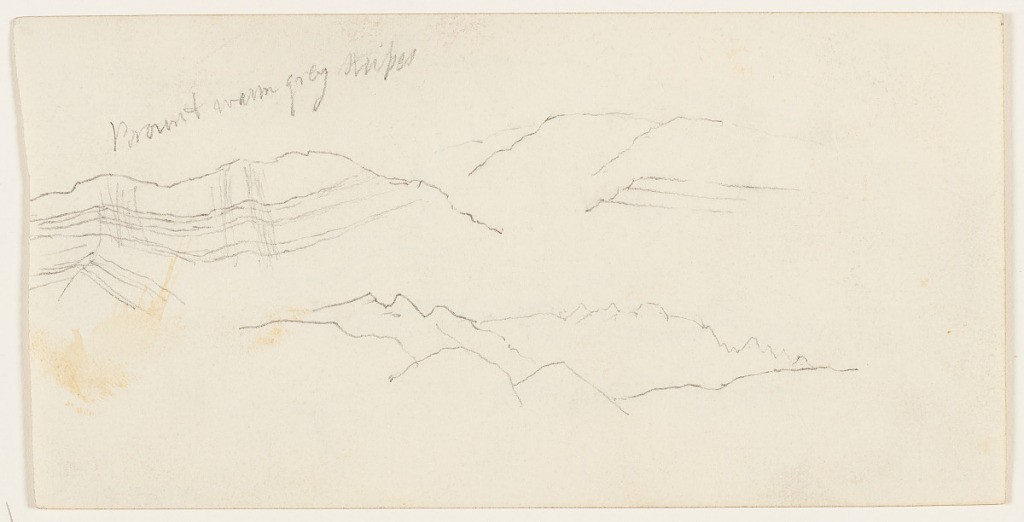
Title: Landscape Study, Syria
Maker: Frederic Edwin Church, American, 1826–1900
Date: February 1868
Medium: Graphite on white wove paper
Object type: Drawing
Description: Landscape study showing the sharp and rugged outlines of mountains around the Wadi Mujib--a great canyon in present day Jordan, which was then known as Syria. At upper left, one mountain is rendered in greater detail with visible bands of rock strata.

Verso: Lanscape study of mountains in the Wadi Mujib--a great canyon in present day Jordan, which was then known as Syria. Rendered in some detail, the mountains are madeup of layers of rock strata. One ridge is visible below with another in the upper portion. Rock bands clearly delineated.